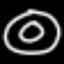
Label: donut